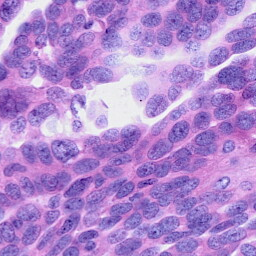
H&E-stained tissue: Ovarian